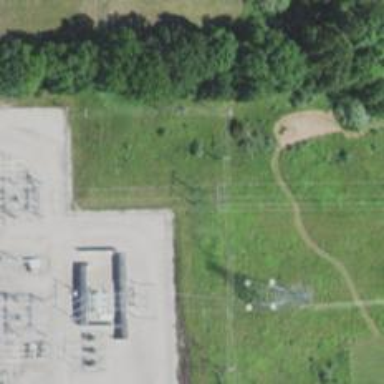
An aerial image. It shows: H-frame power tower.